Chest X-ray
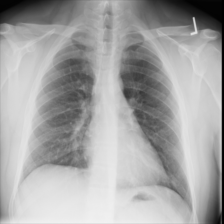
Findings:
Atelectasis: negative
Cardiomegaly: negative
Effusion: negative
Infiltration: negative
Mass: negative
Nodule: negative
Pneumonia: negative
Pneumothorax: negative
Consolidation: negative
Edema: negative
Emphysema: negative
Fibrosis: negative
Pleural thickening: negative
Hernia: negative